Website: home-depot
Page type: delivery-shipping
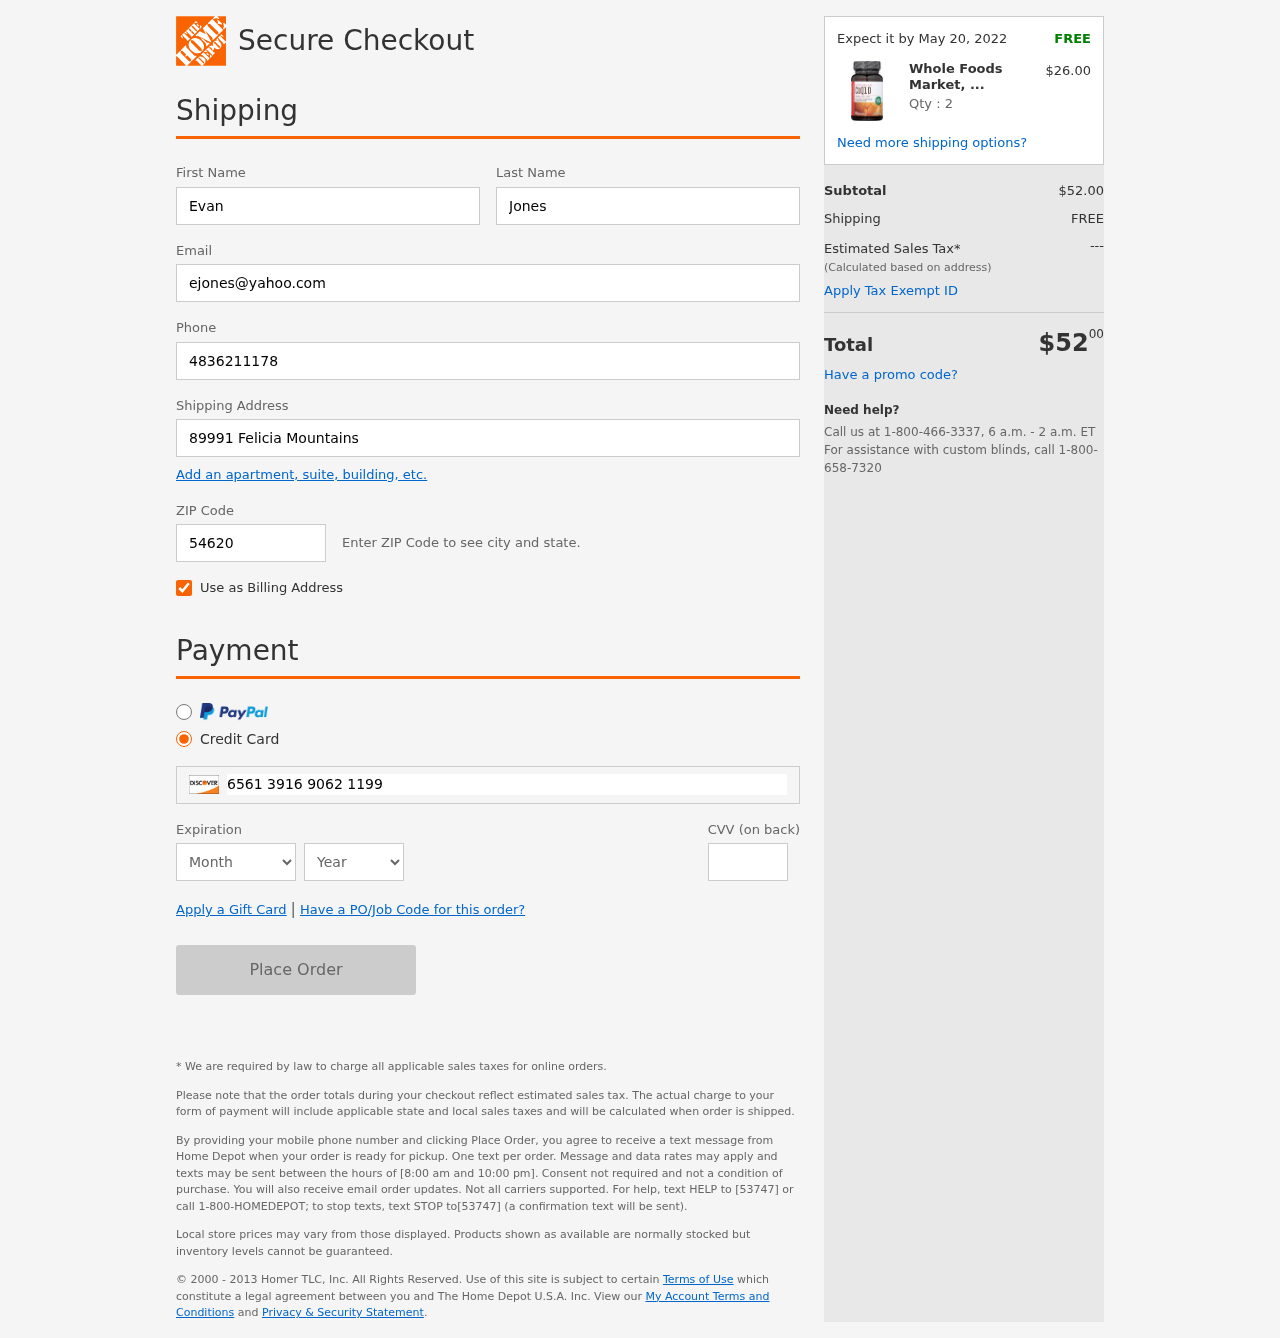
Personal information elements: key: PII_CARD_CVV
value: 565
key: PII_CARD_EXPIRY_MONTH
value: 10
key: PII_CARD_EXPIRY_YEAR
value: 30
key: PII_CARD_NUMBER
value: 6561 3916 9062 1199
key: PII_EMAIL
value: ejones@yahoo.com
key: PII_FIRSTNAME
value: Evan
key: PII_LASTNAME
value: Jones
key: PII_PHONE
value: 4836211178
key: PII_POSTCODE
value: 54620
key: PII_STREET
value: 89991 Felicia Mountains
Product elements: key: PRODUCT1_NAME
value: Whole Foods Market, CoQ10 100mg, 60 ct
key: PRODUCT1_PRICE
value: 26
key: PRODUCT1_QUANTITY
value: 2
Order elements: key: ORDER_DELIVERY_DATE
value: Expect it by May 20, 2022
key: ORDER_SUBTOTAL
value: $52.00
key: ORDER_SHIPPING_COST
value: FREE
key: ORDER_TOTAL
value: $5200